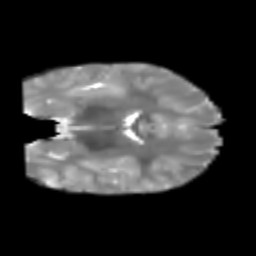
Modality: T2w
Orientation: coronal
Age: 7
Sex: male
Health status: healthy